Question: I am following the link <URL> to learn form-based authentication. I have done what is required to perform form-based authentication, but I always take false while checking in role. Here is my configuration. What am I missing?
'''
public void login(){
HttpServletRequest request = getHttpServletRequest();
boolean intutRole=request.isUserInRole("TutorialUser");
System.out.println("intutRole:"+intutRole);
System.out.println(request.getContentLength());
}
protected HttpServletRequest getHttpServletRequest(){
FacesContext fc = getFacesContext();
ExternalContext ec = fc.getExternalContext();
HttpServletRequest request = (HttpServletRequest)ec.getRequest();
return request;
}
protected FacesContext getFacesContext(){
FacesContext fc = FacesContext.getCurrentInstance();
return fc;
}
'''

'''
<!-- Form Based Authentication -->
<security-constraint>
<display-name>Constraint1</display-name>
<web-resource-collection>
<web-resource-name>wrcoll</web-resource-name>
<description/>
<url-pattern>/*</url-pattern>
</web-resource-collection>
<auth-constraint>
<description/>
<role-name>TutorialUser</role-name>
</auth-constraint>
</security-constraint>
<login-config>
<auth-method>FORM</auth-method>
<realm-name>file</realm-name>
<form-login-config>
<form-login-page>/login.xhtml</form-login-page>
<form-error-page>/error.xhtml</form-error-page>
</form-login-config>
</login-config>
<security-role>
<description/>
<role-name>TutorialUser</role-name>
</security-role>
'''
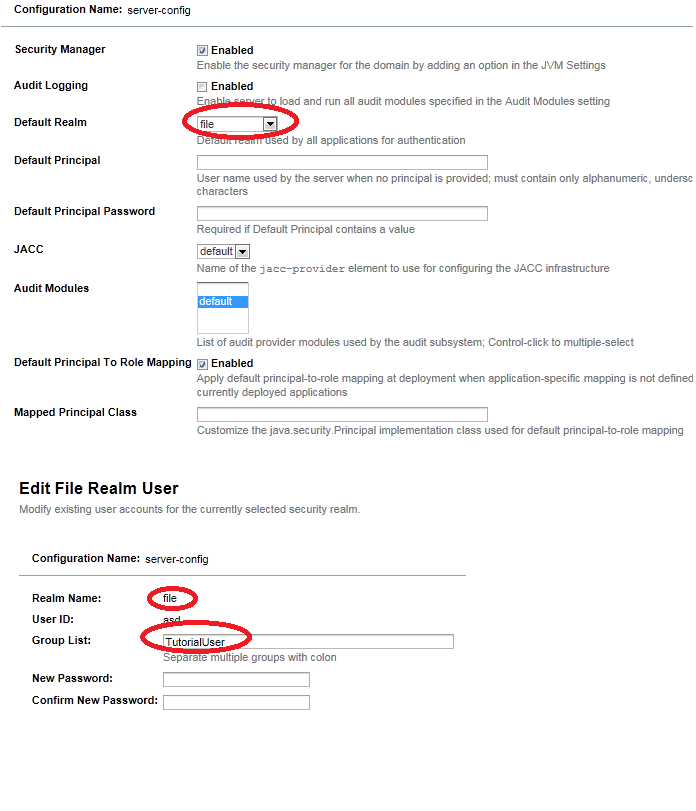
Answer: After adding calling request.login(username, password), it works.
'''
public void login() {
HttpServletRequest request = getHttpServletRequest();
try {
request.login(username, password);
} catch (ServletException e) {
// TODO Auto-generated catch block
e.printStackTrace();
}
boolean intutRole = request.isUserInRole("TutorialUser");
System.out.println("intutRole:" + intutRole);
System.out.println(request.getContentLength());
}
'''
Be sure that you are using Servlet 3.0. HttpServletRequest does not have login method pervious Servlet versions. So you have to add following dependency in to pom.xml
'''
<dependency>
<groupId>javax.servlet</groupId>
<artifactId>javax.servlet-api</artifactId>
<version>3.0.1</version>
<scope>provided</scope>
</dependency>
'''